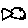
Label: fish